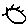
Label: sun